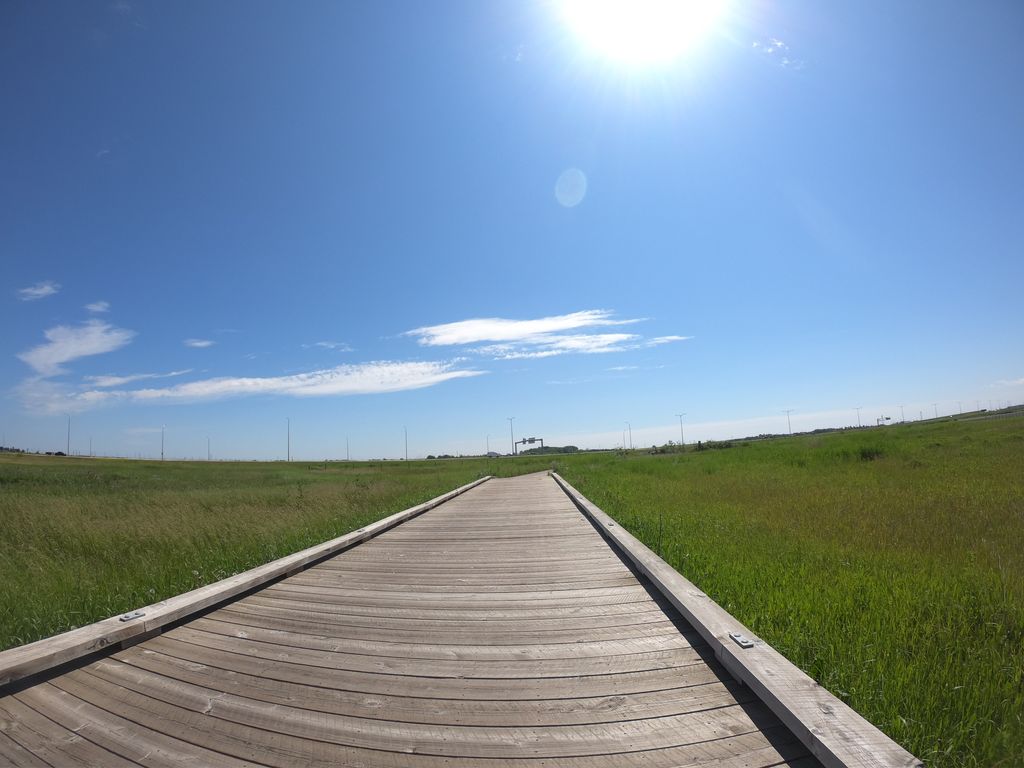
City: calgary